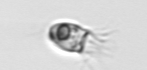
Label: Balanion